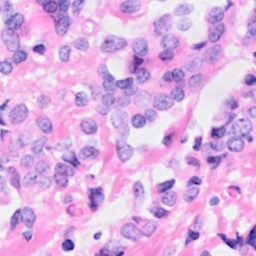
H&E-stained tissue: Breast